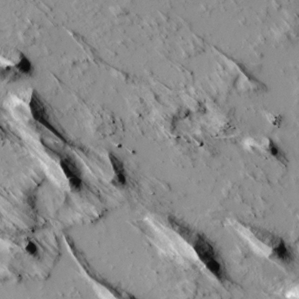
Label: non_frost